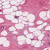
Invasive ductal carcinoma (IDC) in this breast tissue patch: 0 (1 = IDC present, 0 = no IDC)